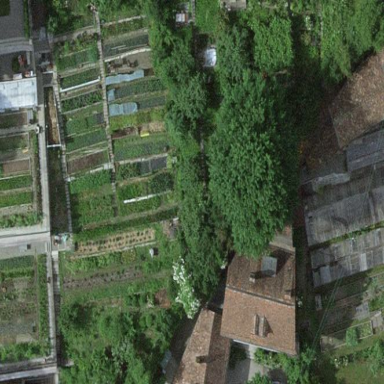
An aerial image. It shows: Garden area designated for leisure land.